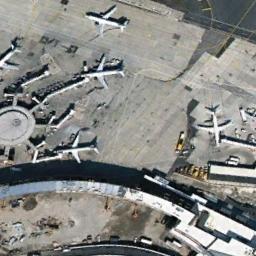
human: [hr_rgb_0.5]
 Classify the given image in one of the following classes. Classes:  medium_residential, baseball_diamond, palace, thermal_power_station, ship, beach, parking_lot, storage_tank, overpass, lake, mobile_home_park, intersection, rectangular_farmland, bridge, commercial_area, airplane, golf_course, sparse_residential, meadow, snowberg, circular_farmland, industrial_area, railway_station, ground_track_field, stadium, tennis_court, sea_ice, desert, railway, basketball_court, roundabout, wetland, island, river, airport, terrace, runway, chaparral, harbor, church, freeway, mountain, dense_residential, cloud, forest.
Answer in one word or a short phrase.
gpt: airplane